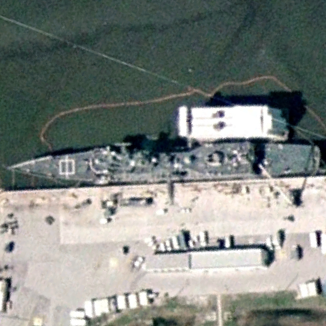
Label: cruiser